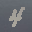
Label: 4